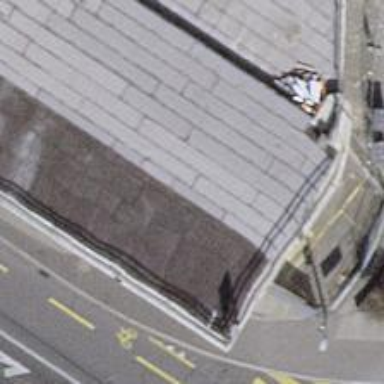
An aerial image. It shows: Restaurant.